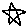
Label: star